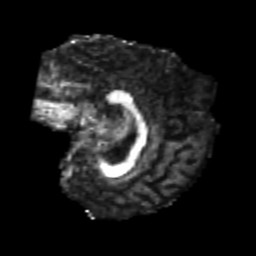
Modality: FA
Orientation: sagittal
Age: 24
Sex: male
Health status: healthy
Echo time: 0.074 s